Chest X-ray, PA view. Patient: 25 years old, sex M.
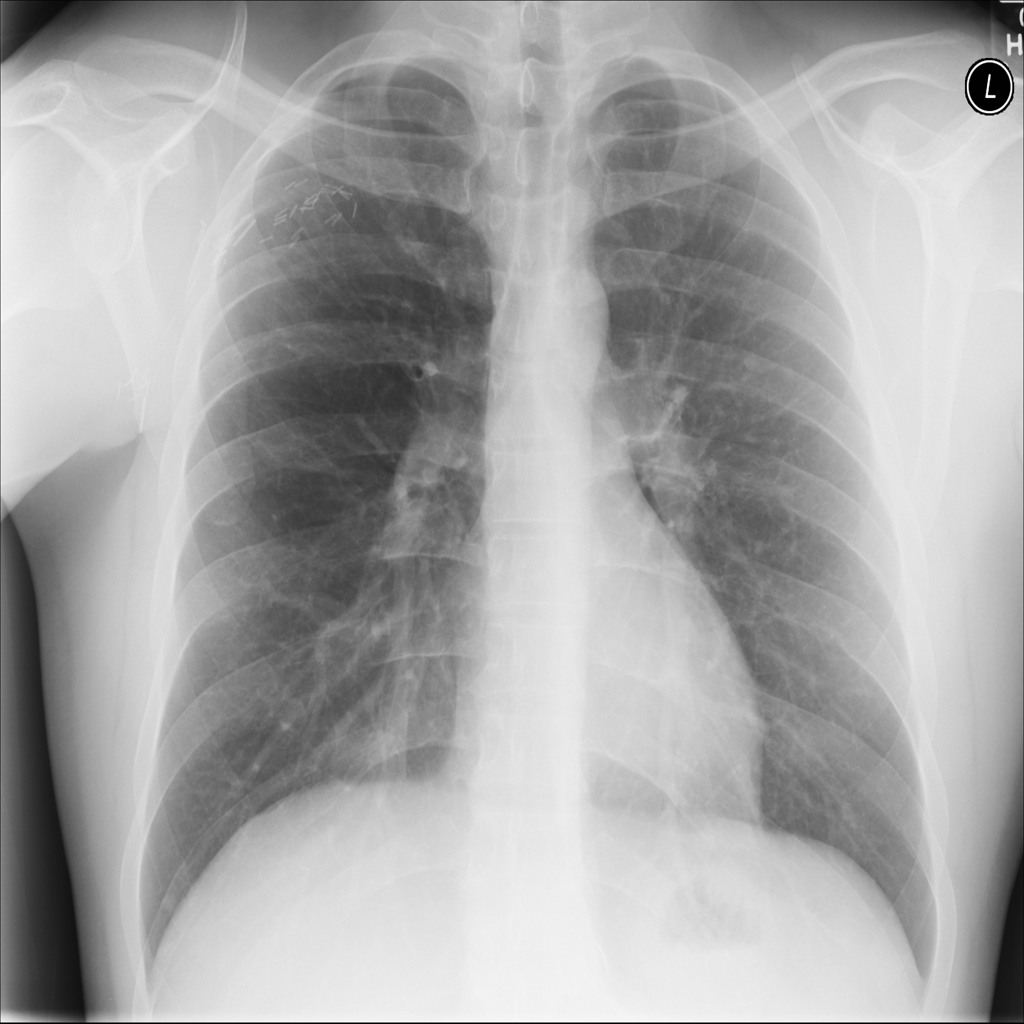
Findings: No Finding